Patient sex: M
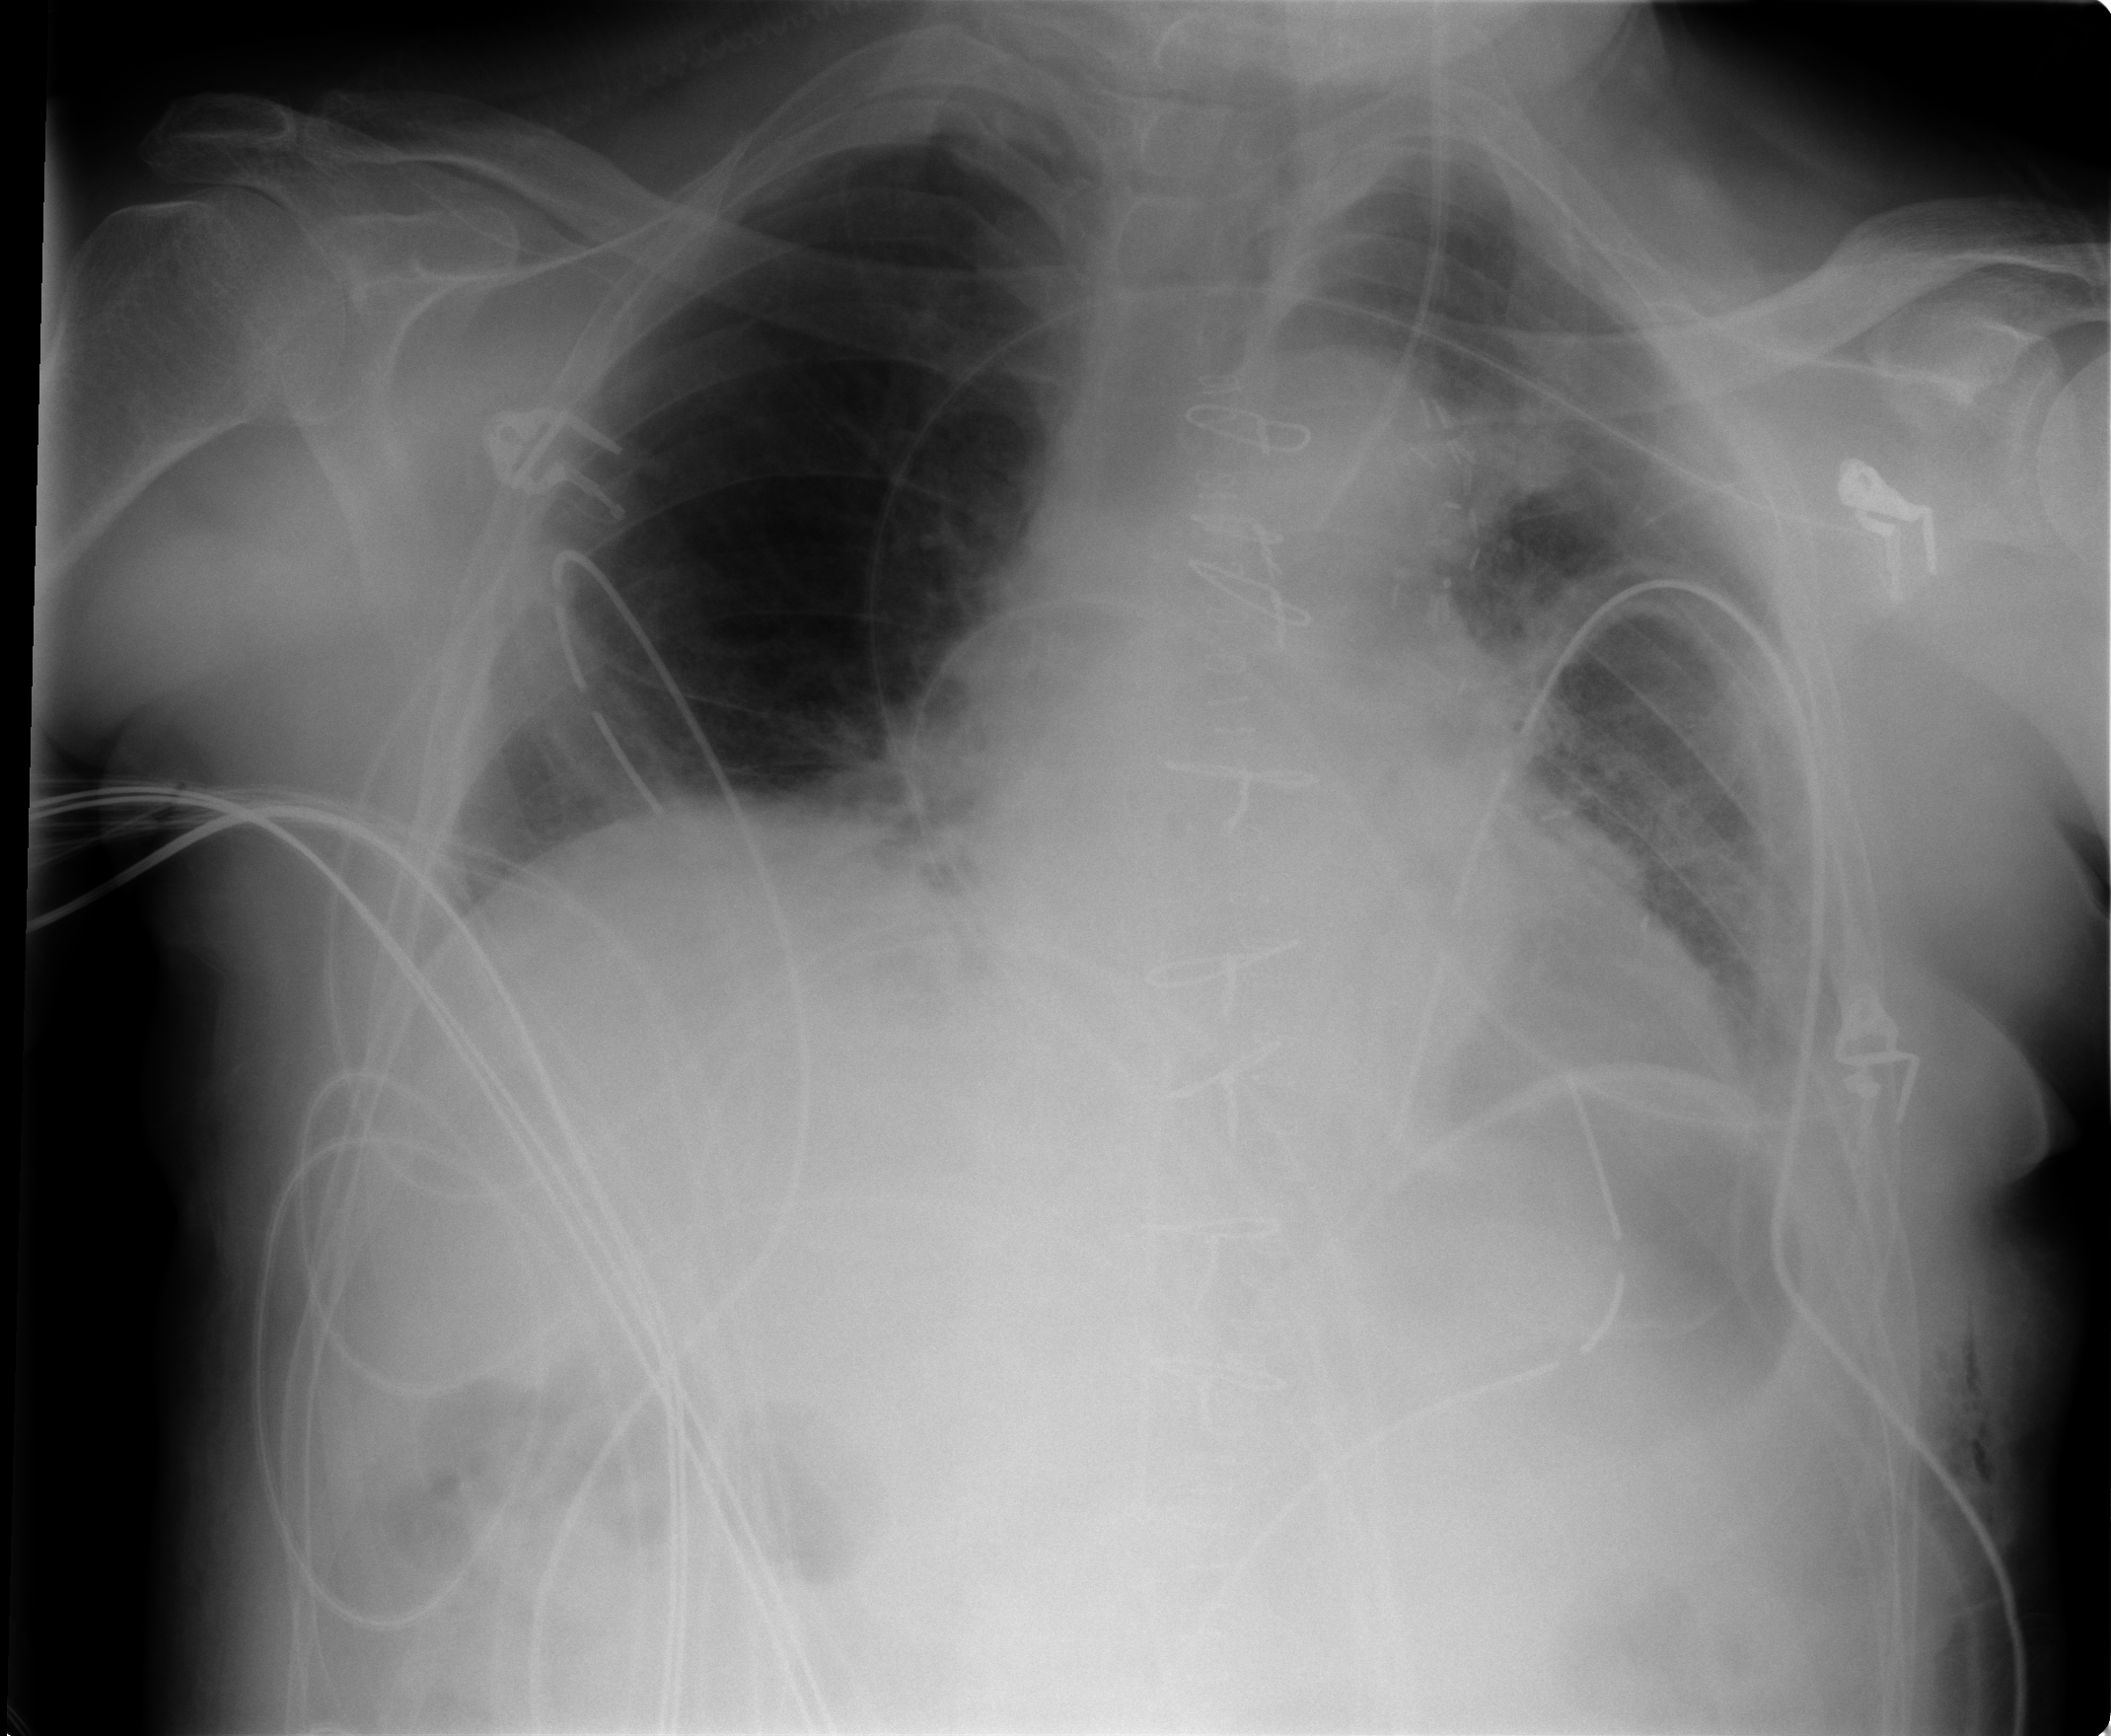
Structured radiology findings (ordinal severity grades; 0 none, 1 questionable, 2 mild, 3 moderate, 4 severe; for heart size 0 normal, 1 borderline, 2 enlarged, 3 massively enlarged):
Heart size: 1
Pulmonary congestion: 0
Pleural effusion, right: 0
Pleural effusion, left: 1
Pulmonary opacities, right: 0
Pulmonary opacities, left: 0
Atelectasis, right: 2
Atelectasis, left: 2